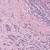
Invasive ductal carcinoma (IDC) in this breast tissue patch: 1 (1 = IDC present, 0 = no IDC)